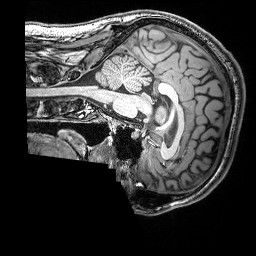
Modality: T1w
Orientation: sagittal
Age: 31
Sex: male
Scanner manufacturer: siemens
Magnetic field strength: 3 T
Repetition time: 2.53 s
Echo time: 0.00388 s